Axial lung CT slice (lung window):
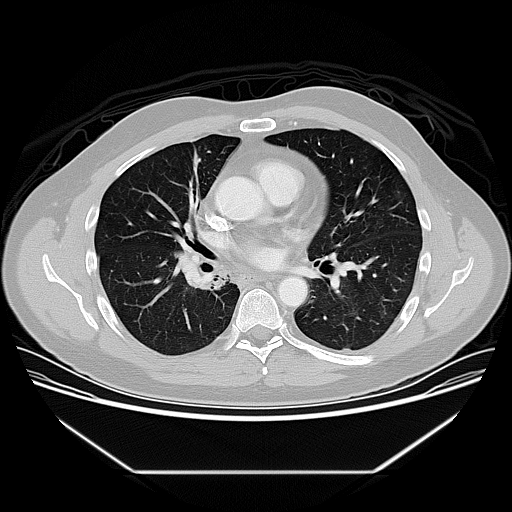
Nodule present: no